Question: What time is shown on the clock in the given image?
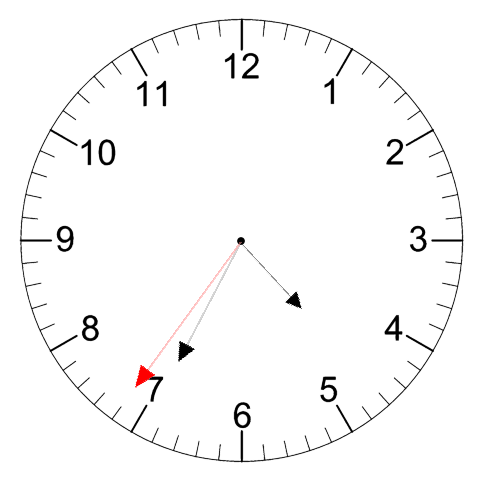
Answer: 04:34:36